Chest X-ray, PA view. Patient: 23 years old, sex M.
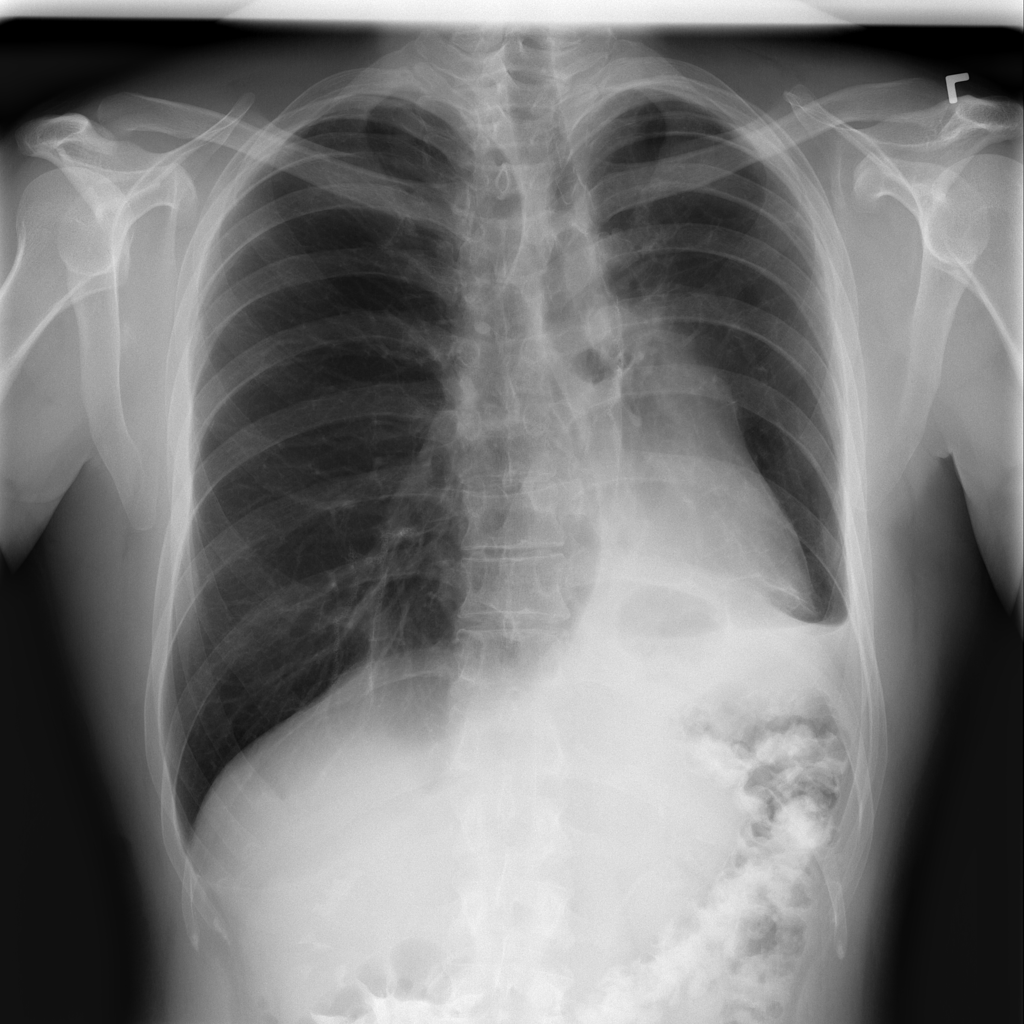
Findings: No Finding